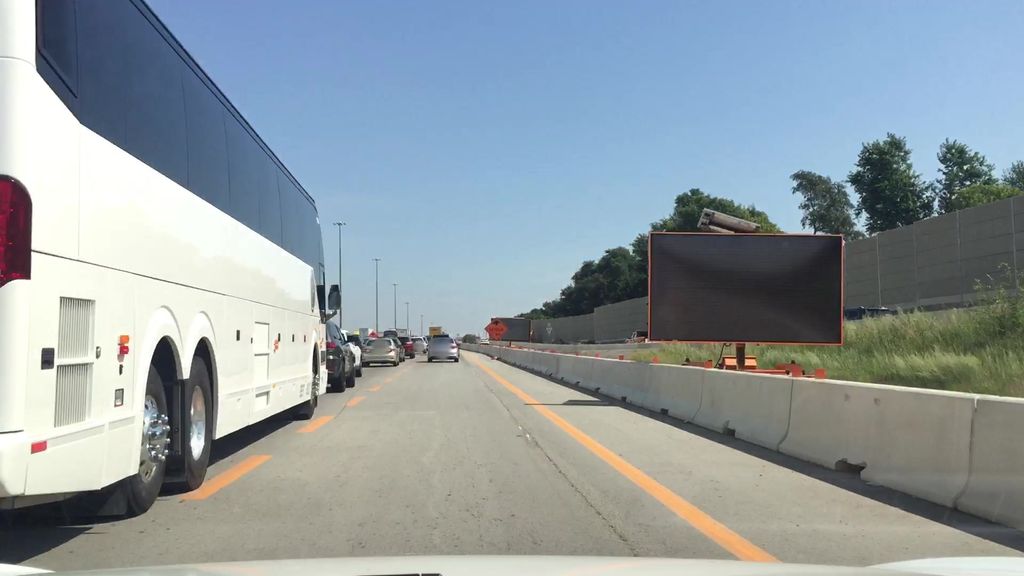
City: toronto